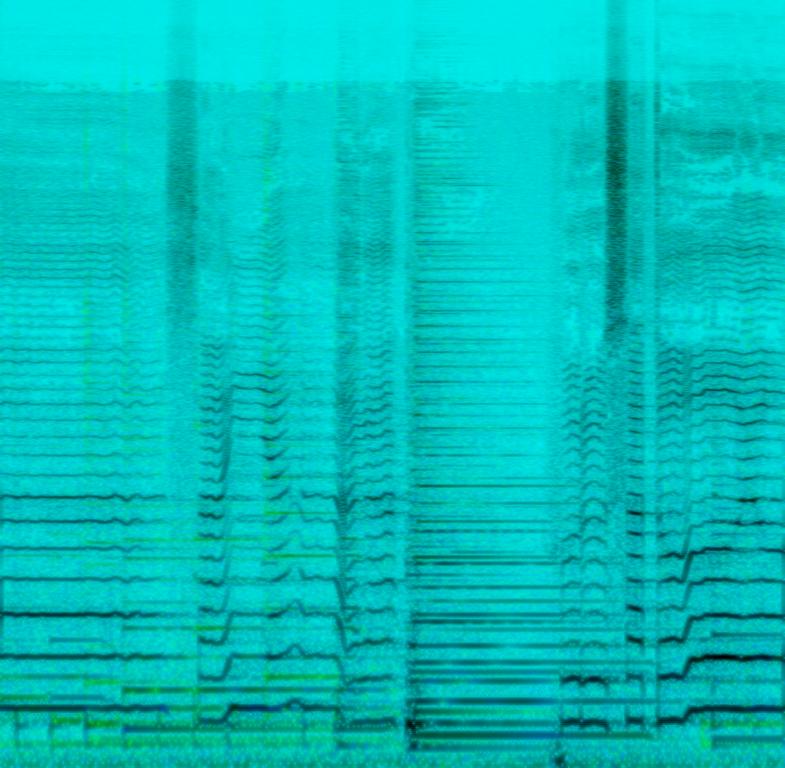
This song contains two acoustic guitars strumming and fingerpicking minor key melodies. A male voice is singing in the mid to high register sounding sad. This song may be playing gathered around a bonfire.